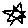
Label: star